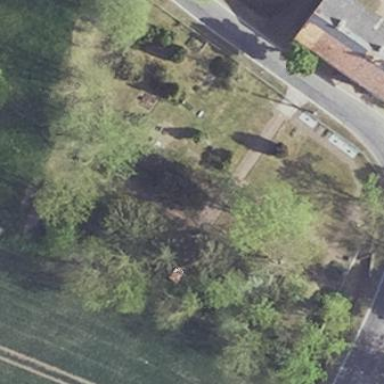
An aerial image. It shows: Cemetery.